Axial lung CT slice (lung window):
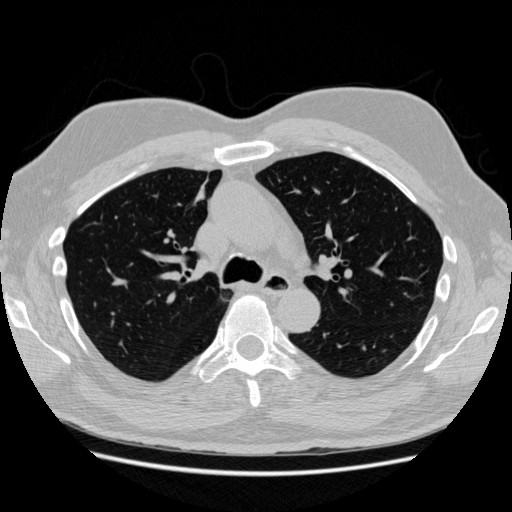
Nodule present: yes
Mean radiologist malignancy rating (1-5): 2.5